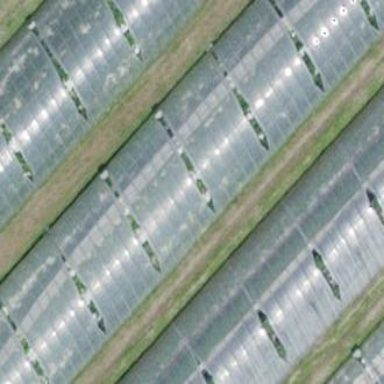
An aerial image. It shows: Greenhouse.